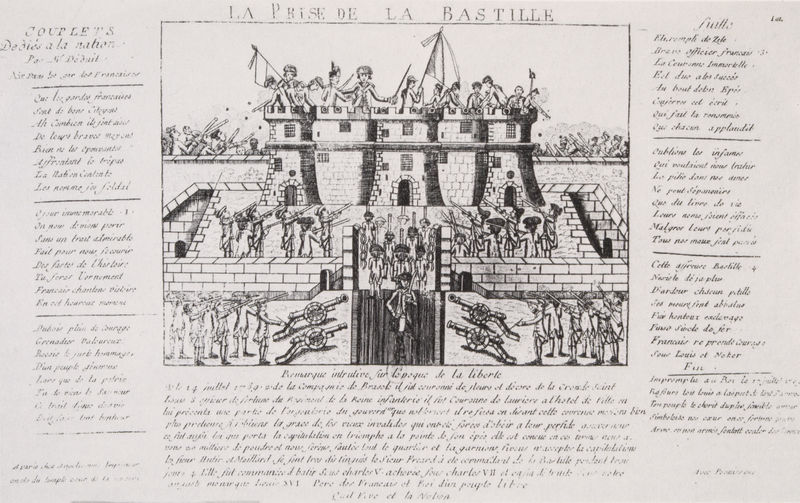
Titel: La Prise de la Bastille, Die Einnahme der Bastille
Standort: Paris
Institution: Bibliothèque Nationale.
Schlagwörter: angriff, kampf, kämpfer, weiß, menschen, frankreich, grau, hüte, männer, paris, schwarz, zeichnung, schloss, menge, geschichte, rahmen, steine, bild, brücke, blatt, bauern, turm, schrift, papier, fahnen, fahne, flagge, mauer, ziegel, grafik, graphik, monochrom, französisch, krieg, schlacht, sturm, fight, people, soldaten, soldier, soldiers, france, wall, windows, print, tor, zinnen, bögen, kanone, buch, burg, türme, festung, mauerwerk, druck, stich, titel, seite, illustration, revolution, schwarzweiß, text, uniform, waffen, zeitung, aufstand, bericht, soldat, waffe, stilisiert, beschriftung, überschrift, ritter, armee, schematisch, vereinfacht, blat, gemäuer, gefängnis, mauern, gewehr, rundbögen, eroberung, fall, gedicht, field, graben, kanonen, edelmänner, ereignis, fanfaren, rampe, drawing, gewehre, kupferstich, black and white, castle, battle, french, französische revolution, writing, flugblatt, handschrift, schießen, dead, lied, flag, erklärung, letter, standarte, zinne, historisch, bastille, flags, zeichung, schuss, delacroix, fort, bil, antique, history, latein, flagen, brick, gate, prison, zugbrücke, abschnitte, medieval, war, flugschrift, artikel, schützen, musketen, galgen, escape, belagerung, page, sturm auf die bastille, schüsse, kannonen, erstürmung, towers, stürmung, erobern, words, einnahme, civil war, beschuss, manuscript, weapon, gun, guns, seige, kmpf, schmähschrift, rifles, moat, printing, fortress, drucksache, festiung, heruntergelassen, krieeg, spottlied, zeicchnung, revolutionsgrafik, attack, musket, 1789, suss, drawbridge, buch#, panel, bastelle, schreibschirft, tüme, cannon, poems, poem, bullet, document, carton, fransösische, soldenten, der sturm auf die bastille, la prise, la prise de la bastille, falltor, belagerumg, prise, siege, ferstung, bullets, ersürmung, cannons, witness, liberation, la, soldie, coutlets, newespaper, guilotinne